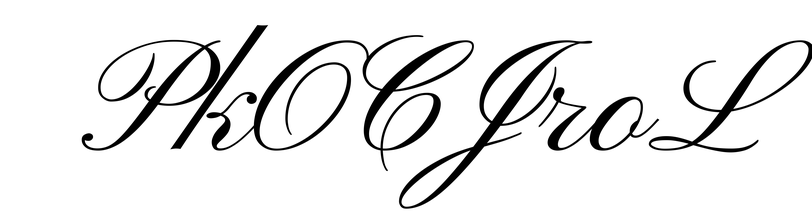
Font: PinyonScript-Regular